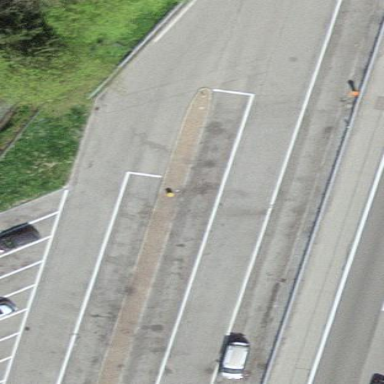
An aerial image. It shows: Parking area with asphalt surface.